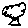
Label: tree